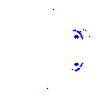
Particle: kaon